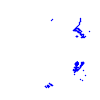
Particle: kaon